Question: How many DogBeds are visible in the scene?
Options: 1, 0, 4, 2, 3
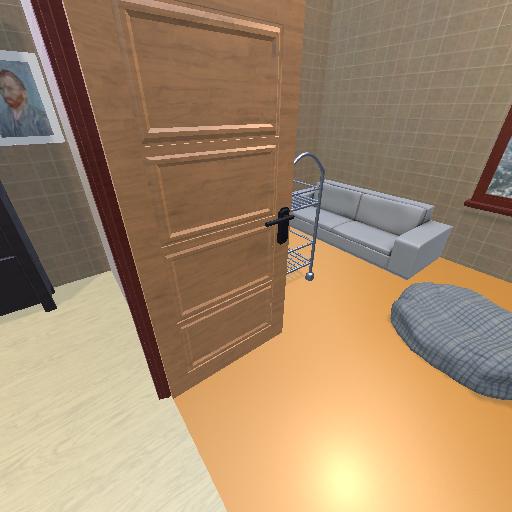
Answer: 1